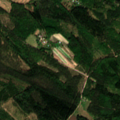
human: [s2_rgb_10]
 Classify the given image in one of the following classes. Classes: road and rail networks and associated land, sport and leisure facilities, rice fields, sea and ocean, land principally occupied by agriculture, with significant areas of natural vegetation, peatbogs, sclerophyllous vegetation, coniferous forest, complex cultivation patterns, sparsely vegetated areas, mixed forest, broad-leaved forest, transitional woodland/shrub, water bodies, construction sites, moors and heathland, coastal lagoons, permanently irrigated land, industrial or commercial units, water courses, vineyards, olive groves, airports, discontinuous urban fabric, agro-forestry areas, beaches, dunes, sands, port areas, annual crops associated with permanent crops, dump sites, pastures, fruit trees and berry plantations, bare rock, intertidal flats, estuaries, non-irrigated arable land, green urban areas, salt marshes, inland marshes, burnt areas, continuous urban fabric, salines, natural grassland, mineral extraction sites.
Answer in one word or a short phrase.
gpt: non-irrigated arable land, land principally occupied by agriculture, with significant areas of natural vegetation, coniferous forest, mixed forest